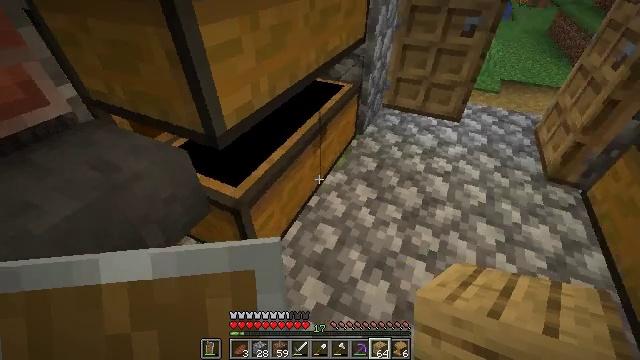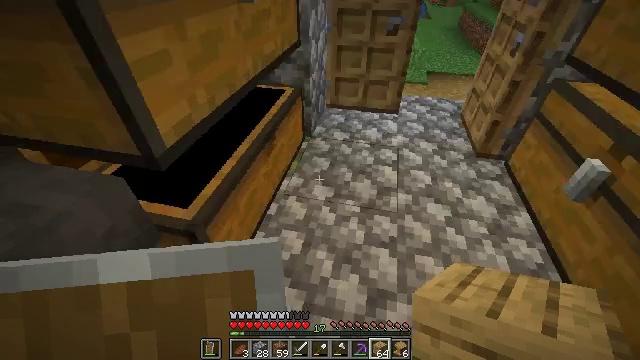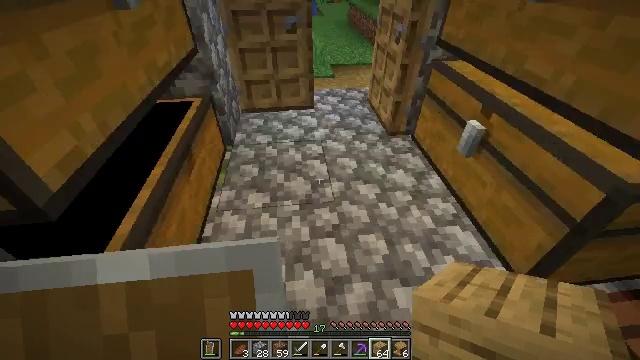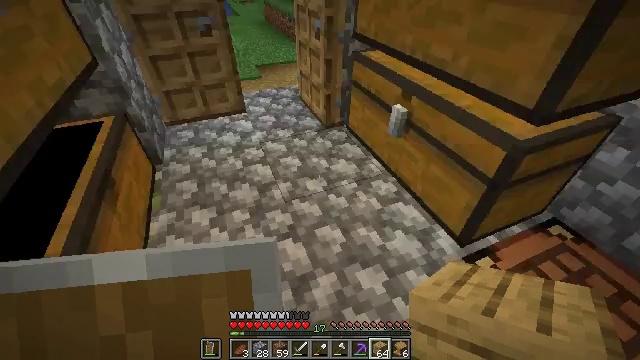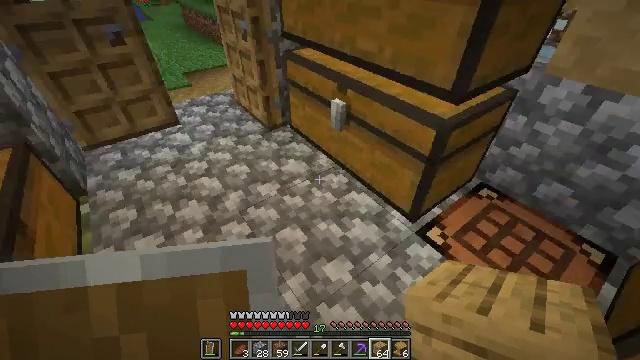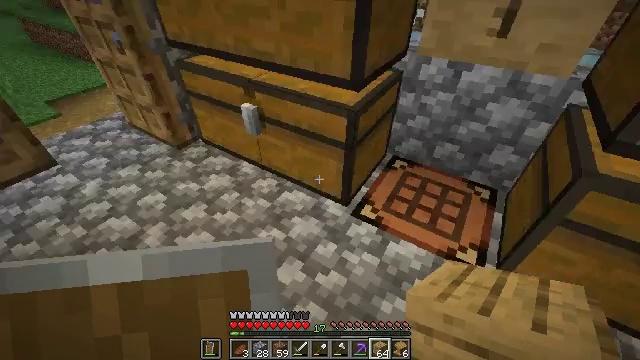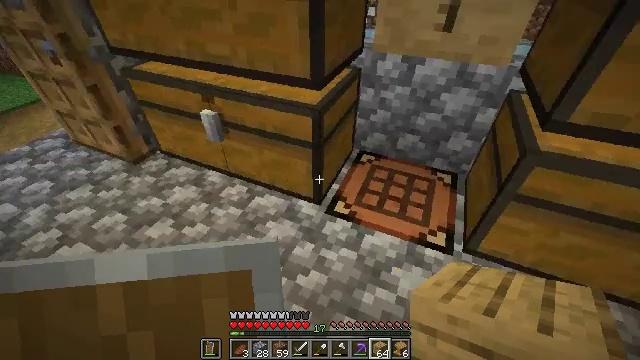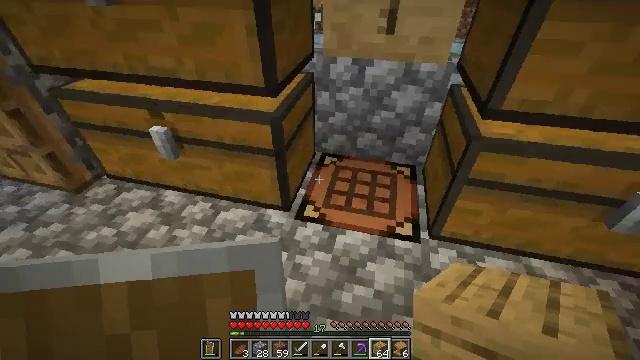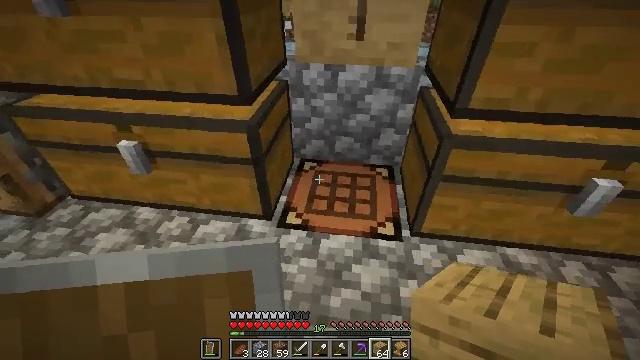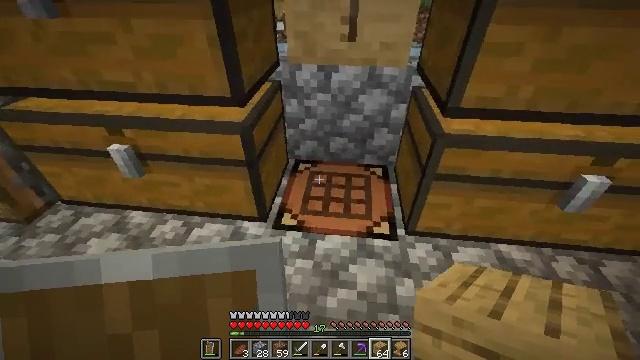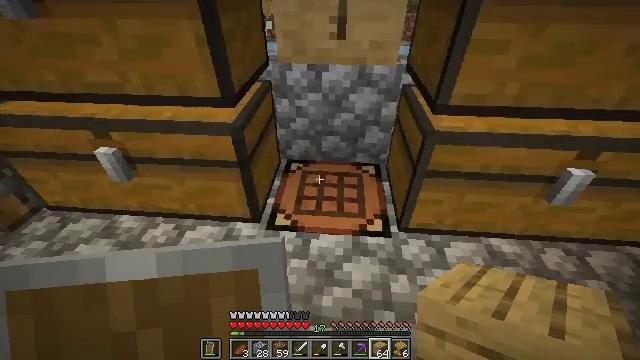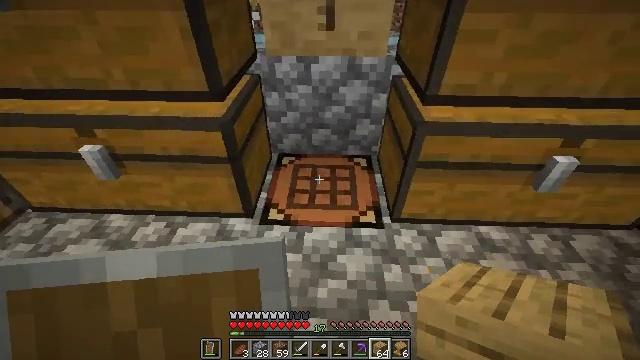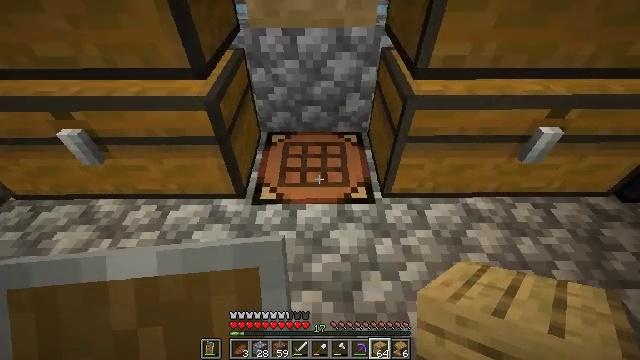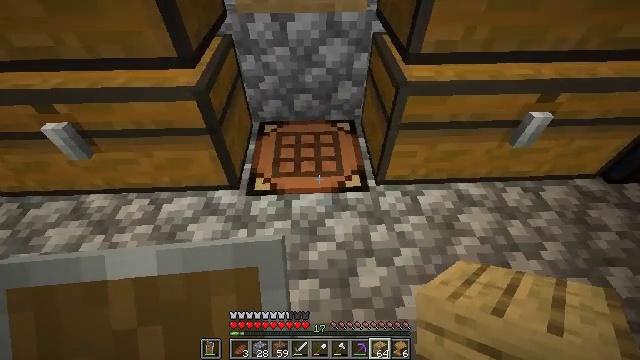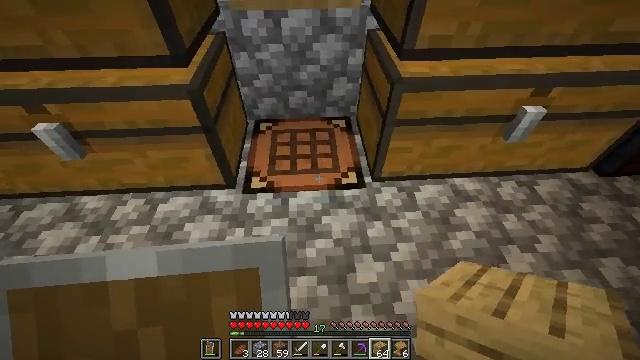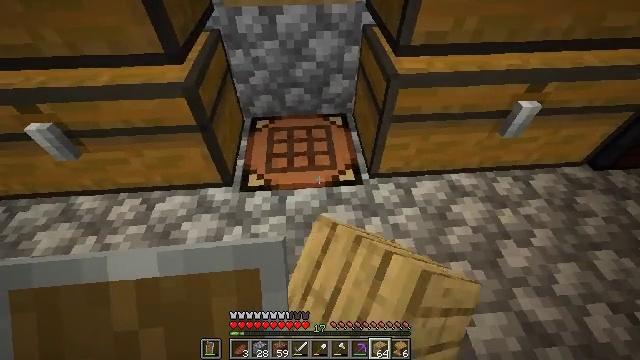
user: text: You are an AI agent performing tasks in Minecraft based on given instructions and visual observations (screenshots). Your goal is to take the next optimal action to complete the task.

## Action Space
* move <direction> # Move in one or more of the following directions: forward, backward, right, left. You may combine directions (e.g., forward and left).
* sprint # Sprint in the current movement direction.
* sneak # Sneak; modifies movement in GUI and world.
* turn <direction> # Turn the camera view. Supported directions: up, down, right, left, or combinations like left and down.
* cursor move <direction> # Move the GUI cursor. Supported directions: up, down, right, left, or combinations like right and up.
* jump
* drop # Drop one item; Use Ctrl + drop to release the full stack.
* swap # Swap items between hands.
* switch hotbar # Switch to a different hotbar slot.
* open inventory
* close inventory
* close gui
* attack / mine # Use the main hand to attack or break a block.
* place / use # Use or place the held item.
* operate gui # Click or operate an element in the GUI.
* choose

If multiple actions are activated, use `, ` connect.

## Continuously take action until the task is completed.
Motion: motion action
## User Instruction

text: Craft a composter using the crafting grid.
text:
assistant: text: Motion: turn right
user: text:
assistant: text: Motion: turn right
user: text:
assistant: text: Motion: turn right
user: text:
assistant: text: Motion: turn right
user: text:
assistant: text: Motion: turn right
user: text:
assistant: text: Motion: turn right
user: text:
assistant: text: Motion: turn right and up
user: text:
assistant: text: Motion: turn right and up
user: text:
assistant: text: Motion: turn right
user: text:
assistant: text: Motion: turn right
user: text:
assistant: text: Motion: turn right and down
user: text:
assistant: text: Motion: turn right and down
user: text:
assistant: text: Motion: turn right and down
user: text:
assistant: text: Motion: turn right, use / place
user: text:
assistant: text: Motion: use / place
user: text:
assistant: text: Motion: use / place
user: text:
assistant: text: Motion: use / place
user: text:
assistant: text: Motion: use / place
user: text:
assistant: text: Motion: use / place
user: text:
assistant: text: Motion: use / place
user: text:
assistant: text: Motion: use / place
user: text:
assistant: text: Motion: use / place
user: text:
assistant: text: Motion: no_op
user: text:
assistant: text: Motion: no_op
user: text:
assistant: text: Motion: turn right
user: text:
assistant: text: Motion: turn right
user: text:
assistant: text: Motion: turn right
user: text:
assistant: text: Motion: no_op
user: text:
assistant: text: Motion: turn down
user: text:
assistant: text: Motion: turn down